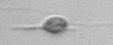
Label: flagellate